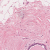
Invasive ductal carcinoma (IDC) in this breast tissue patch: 0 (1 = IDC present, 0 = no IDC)